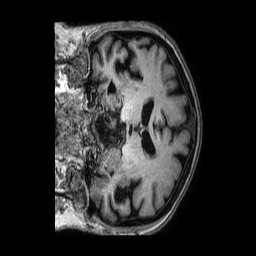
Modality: T1w
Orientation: coronal
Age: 74
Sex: male
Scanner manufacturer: philips
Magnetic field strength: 3 T
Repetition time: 0.006607 s
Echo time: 0.002967 s